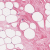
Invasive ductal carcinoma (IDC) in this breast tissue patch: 0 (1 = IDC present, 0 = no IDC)